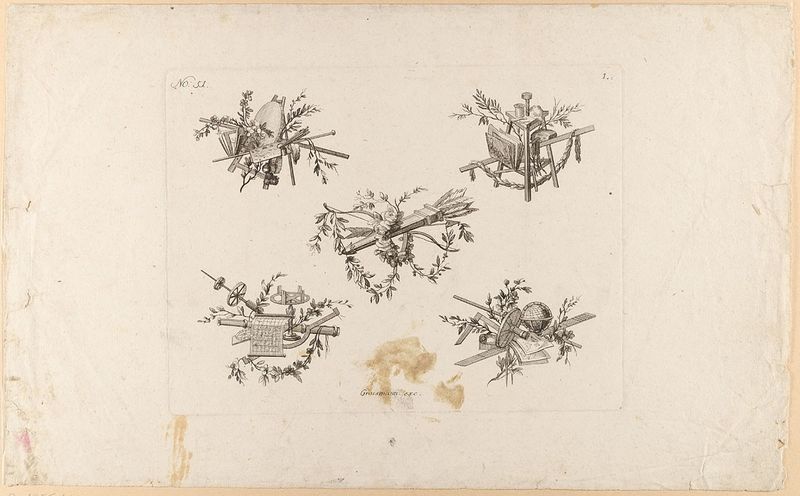
Titel: Blatt 1 aus einer Folge von Trophäen
Künstler: Karl August Grossmann
Standort: Hamburg
Institution: Museum für Kunst und Gewerbe Hamburg
Schlagwörter: weiß, schwarz, malerei, architektur, pflanze, papier, bogen, grafik, graphik, platte, fotografie, photographie, buch, druck, druckgraphik, druckgrafik, stich, illustration, kunst, darstellung, ranke, buchseite, girlanden, karte, triumph, musterbuch, kupferstich, allegorien, köcher, pfeil, geometrie, attribut, wissenschaft, mathematik, baukunst, geographie, vermessung, astronomie, darstellungen, geografie, embleme, attribute, pflanzenranke, druckplatte, reproduktionen, blumengewinde, druckerzeugnisse, allegorische, ornamentstich, vorlageblätter, no 51